Field crop: maize
Growth stage: 2
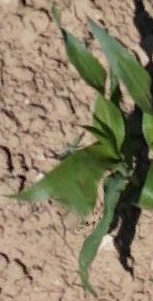
Species: maize